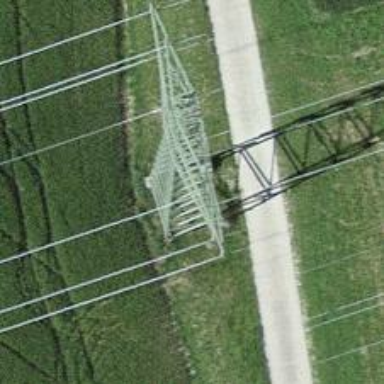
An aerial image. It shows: Towering power structure.